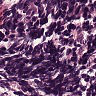
Metastatic tissue present: no